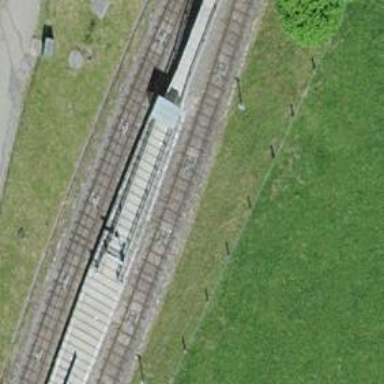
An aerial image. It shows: Funicular railway.